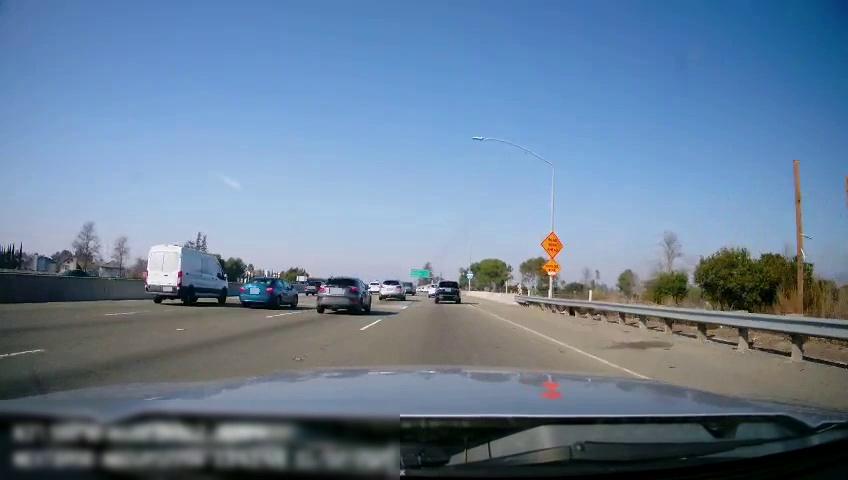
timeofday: Day
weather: Sunny
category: Drivable Space
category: Vehicles | SUV
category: Vehicles | SUV
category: Vehicles | SUV
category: Vehicles | SUV
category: Vehicles | SUV
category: Vehicles | Car
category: Vehicles | SUV
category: Vehicles | Car
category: Vehicles | Van
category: Lanes | Current Lane
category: Lanes | Current Lane
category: Lanes | Alternate Lane
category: Lanes | Alternate Lane
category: Traffic | Signs
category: Traffic | Signs
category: Traffic | Signs